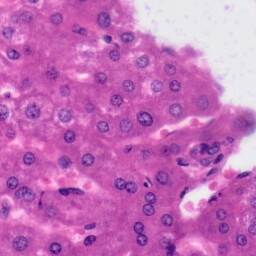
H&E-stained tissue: Liver